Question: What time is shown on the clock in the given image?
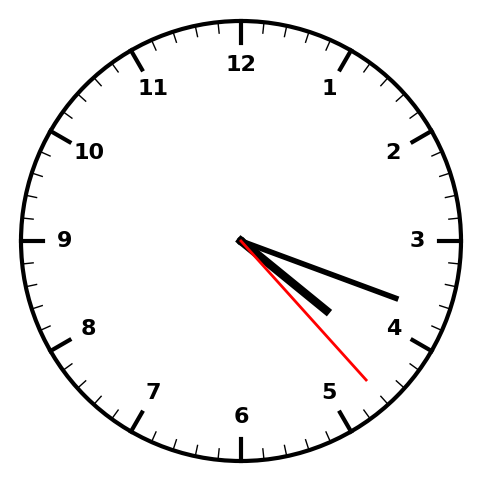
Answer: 04:18:23